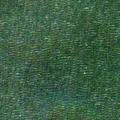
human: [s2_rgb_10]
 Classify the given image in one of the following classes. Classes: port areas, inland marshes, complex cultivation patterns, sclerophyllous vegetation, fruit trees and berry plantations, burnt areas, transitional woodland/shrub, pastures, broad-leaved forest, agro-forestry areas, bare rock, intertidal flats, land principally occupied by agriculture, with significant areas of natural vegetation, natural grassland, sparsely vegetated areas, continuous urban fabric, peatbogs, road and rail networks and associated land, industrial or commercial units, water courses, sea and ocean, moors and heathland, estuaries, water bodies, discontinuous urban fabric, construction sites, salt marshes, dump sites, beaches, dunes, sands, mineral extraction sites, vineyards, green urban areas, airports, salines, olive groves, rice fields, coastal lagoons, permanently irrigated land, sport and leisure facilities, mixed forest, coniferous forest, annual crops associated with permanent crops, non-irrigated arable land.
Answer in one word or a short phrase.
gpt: sea and ocean